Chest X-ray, AP view. Patient: 66 years old, sex M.
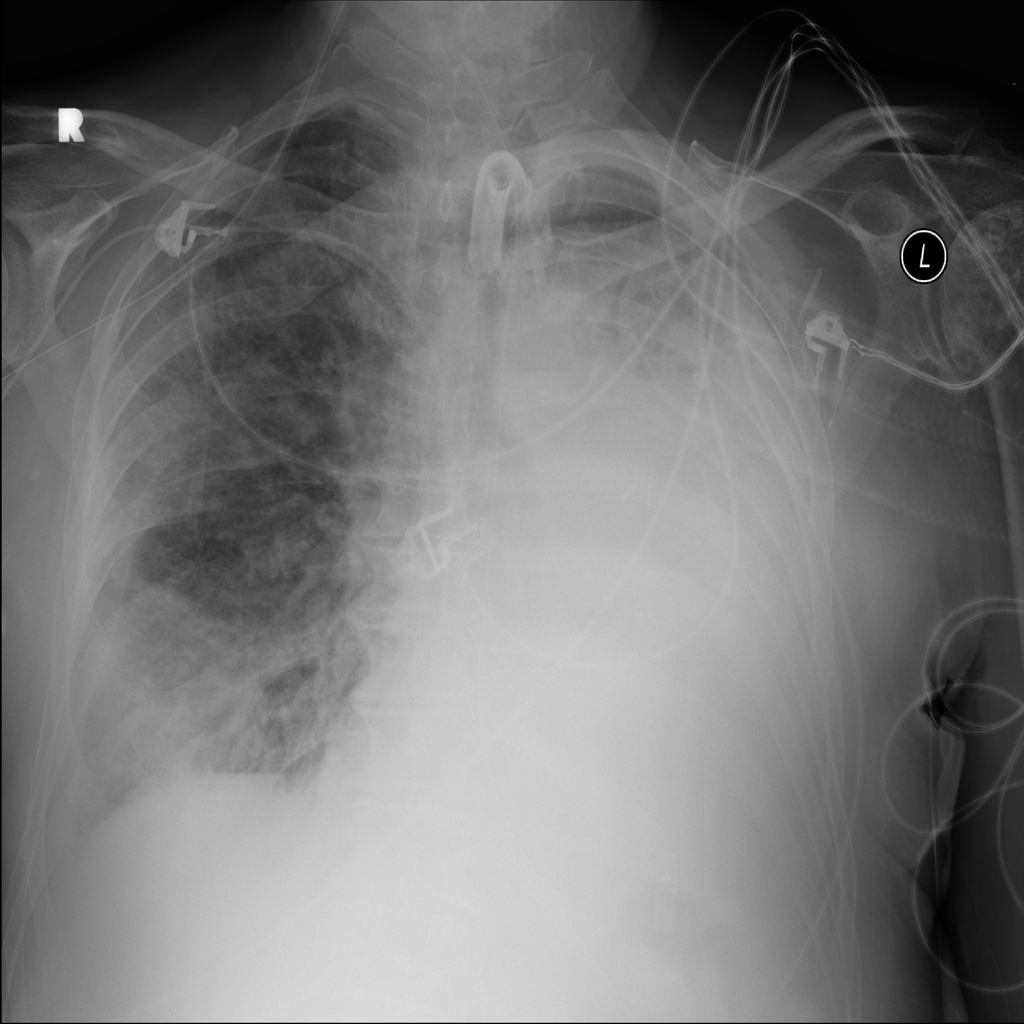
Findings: Consolidation